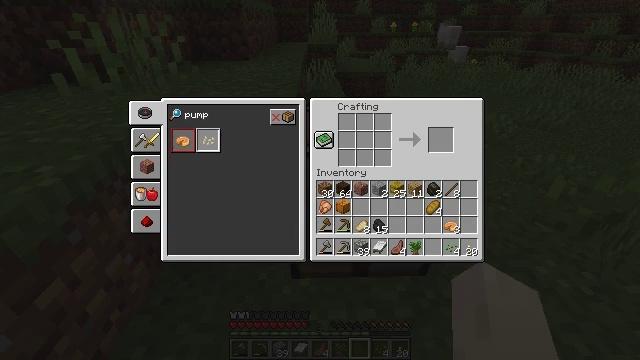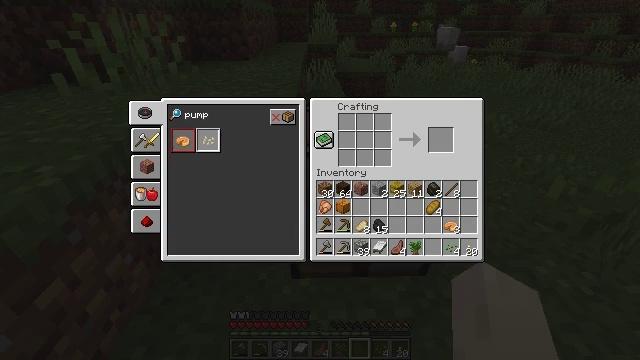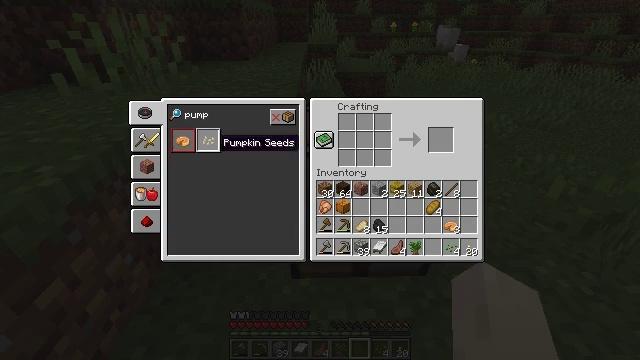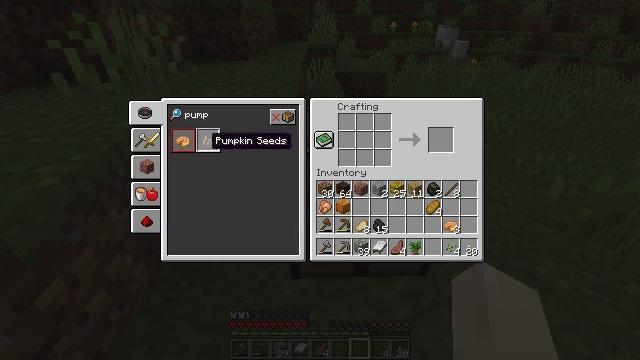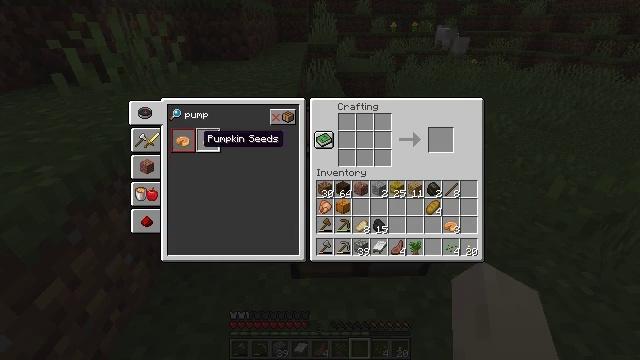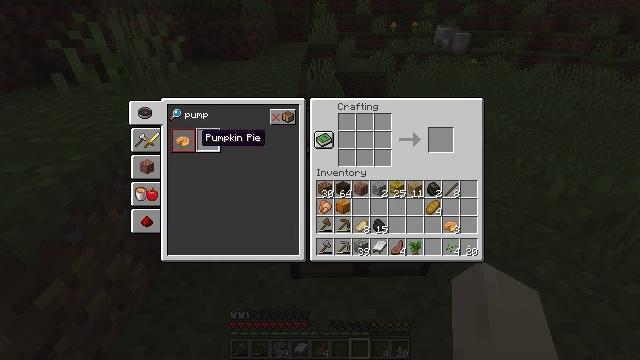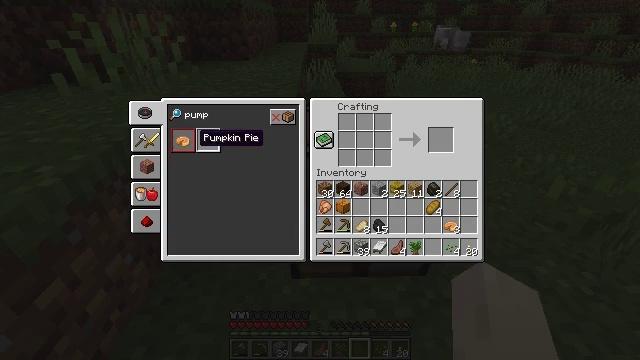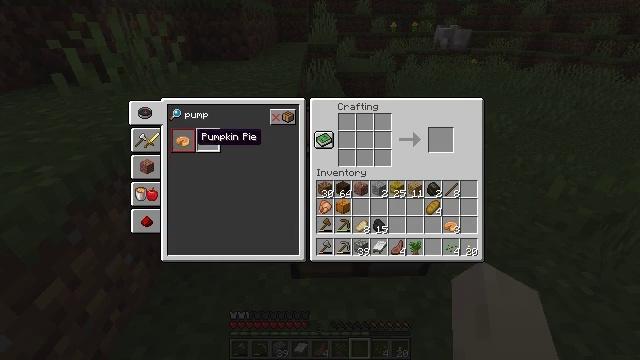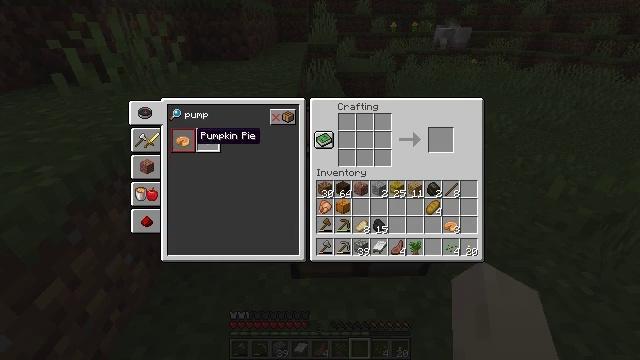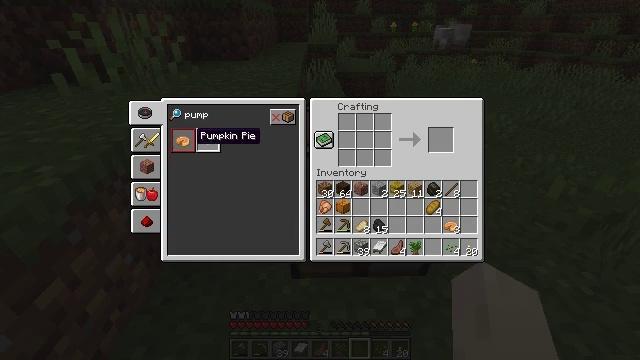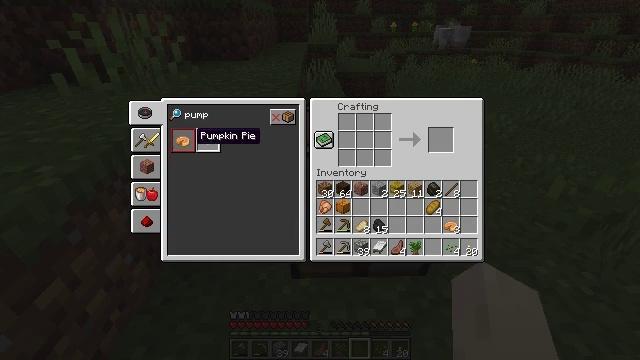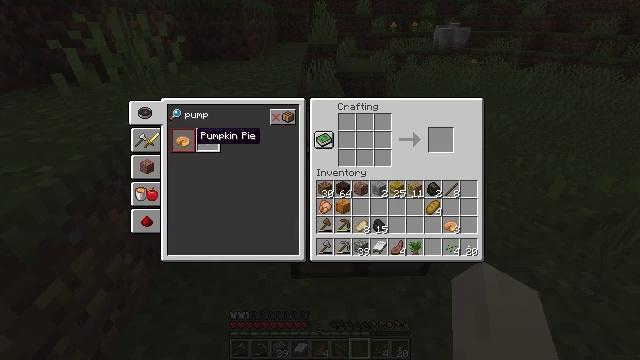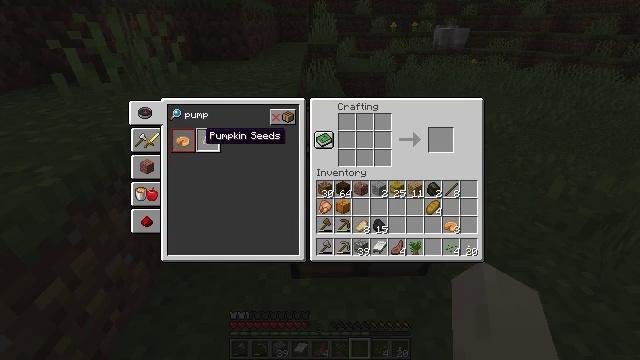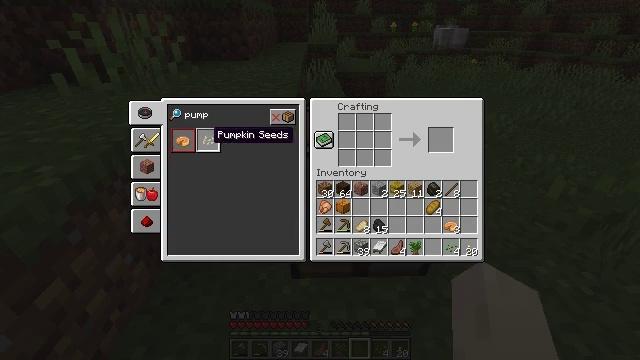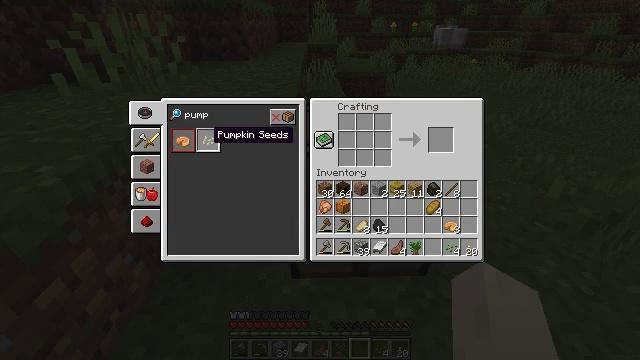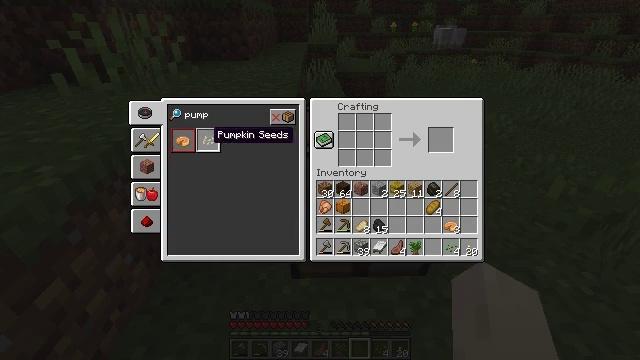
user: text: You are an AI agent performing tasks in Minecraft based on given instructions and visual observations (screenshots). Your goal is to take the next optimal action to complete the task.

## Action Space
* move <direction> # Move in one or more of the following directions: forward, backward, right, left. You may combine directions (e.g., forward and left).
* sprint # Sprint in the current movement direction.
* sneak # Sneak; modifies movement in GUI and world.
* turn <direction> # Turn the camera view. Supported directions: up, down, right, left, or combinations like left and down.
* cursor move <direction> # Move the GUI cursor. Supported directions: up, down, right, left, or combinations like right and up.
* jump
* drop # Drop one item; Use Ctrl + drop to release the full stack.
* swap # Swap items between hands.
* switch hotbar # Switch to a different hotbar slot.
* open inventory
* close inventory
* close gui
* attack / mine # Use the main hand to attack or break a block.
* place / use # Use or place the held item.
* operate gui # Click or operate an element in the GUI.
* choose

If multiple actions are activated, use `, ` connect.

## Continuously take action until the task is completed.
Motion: motion action
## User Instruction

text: Get pumpkin seeds by placing a pumpkin in the crafting table.
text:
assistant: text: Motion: cursor move left
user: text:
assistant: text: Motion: cursor move left
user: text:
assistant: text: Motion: cursor move left
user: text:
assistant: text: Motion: cursor move left
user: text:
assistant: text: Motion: no_op
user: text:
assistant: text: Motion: no_op
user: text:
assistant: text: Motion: no_op
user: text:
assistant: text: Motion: no_op
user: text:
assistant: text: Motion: no_op
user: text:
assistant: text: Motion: no_op
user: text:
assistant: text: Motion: no_op
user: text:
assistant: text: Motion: cursor move right
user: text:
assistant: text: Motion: cursor move right
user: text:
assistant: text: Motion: no_op
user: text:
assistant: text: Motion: no_op
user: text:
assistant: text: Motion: operate gui
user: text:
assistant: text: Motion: operate gui
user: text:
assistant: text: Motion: operate gui
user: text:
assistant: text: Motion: cursor move right
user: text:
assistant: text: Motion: cursor move right
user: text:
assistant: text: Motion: cursor move right
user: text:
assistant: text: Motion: cursor move right
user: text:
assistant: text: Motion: cursor move right
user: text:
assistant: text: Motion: cursor move right
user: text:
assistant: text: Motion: cursor move right
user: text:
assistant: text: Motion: cursor move right
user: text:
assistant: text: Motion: cursor move right
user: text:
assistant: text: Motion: cursor move right
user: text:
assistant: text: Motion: cursor move right
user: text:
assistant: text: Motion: cursor move right